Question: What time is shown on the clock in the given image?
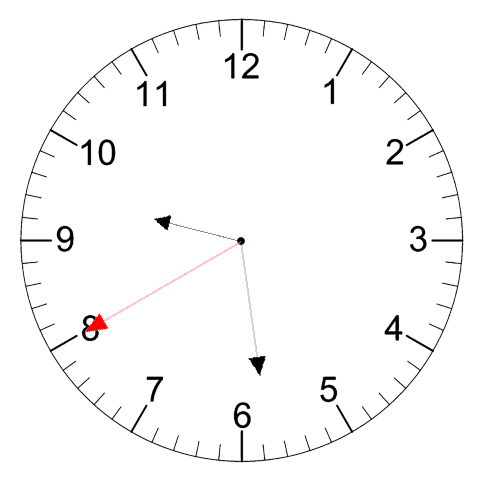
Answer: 09:28:40